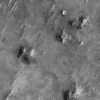
Atmospheric dust classification: not_dusty